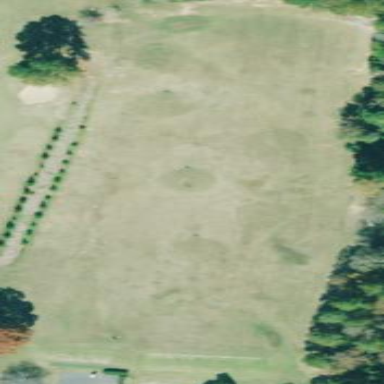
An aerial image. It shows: Grassy area used as driving range for golf.